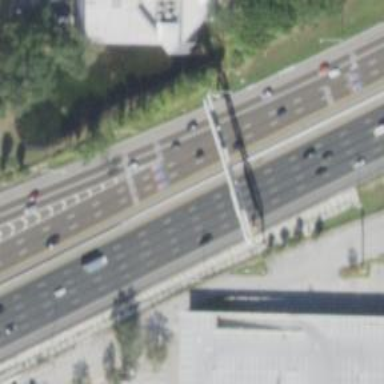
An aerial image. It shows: Motorway junction.